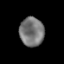
Tissue: lung
Cell type: Epithelial cells
Senescence score: 0.1152
Nuclear area (px): 692
Mean DAPI intensity: 119.055